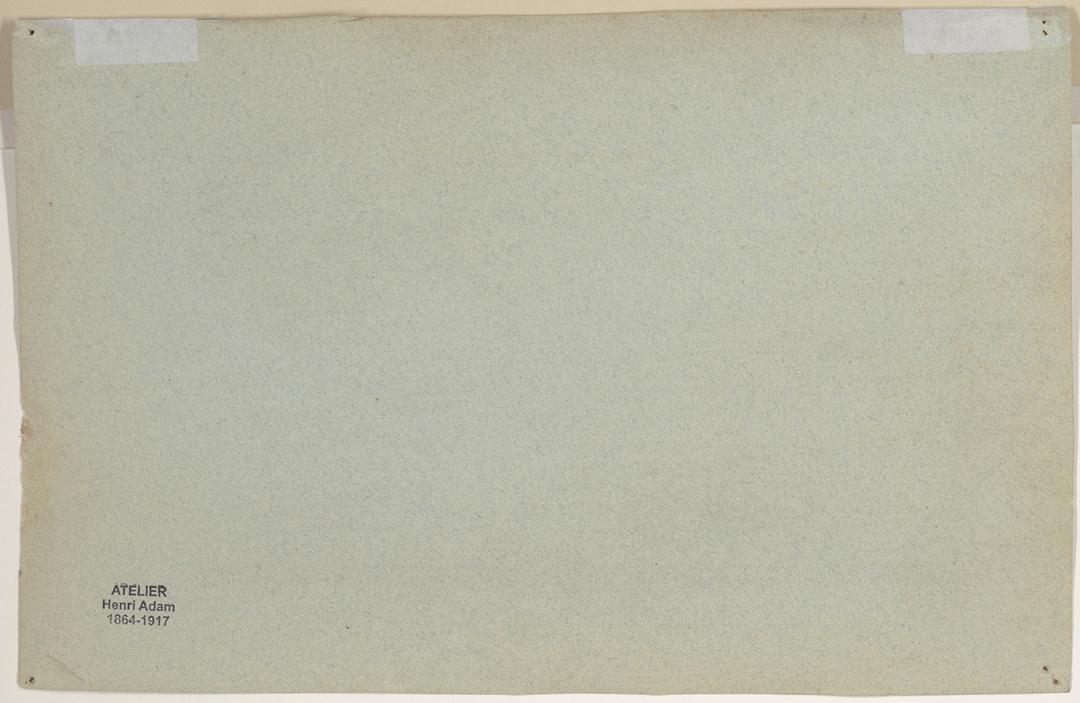
Titel: Landscape on Fire
Künstler: Henri Adam
Standort: Paris
Institution: Fondation Custodia
Schlagwörter: schatten, grau, schwarz, weiss, signatur, schrift, spuren, white, black, zahlen, atelier, nägel, jahreszahl, striche, name, loch, künstler, buchstaben, leinwand, stempel, fleck, shadow, writing, letters, adresse, hinweis, drawings, artist, aufkleber, stamp, pappe, alphabet, cut, nichts, kein bild, klebeband, klebestreifen, körnig, zuschnitt, year, 1864, 1917, hole, tape, quiet, stain, note, sticker, provenienz, provenance, atelier henri adam, ateliername ist unten links angegeben, zwei klebestreifen sind oben angebracht, material aus papier, atelier heni adam, henri adam, 1864-1917, modern times, unspoken, undrawn, graupappe, hellgrauer pappkarton, umschlagmappe, französisch, rückseite einer grafik